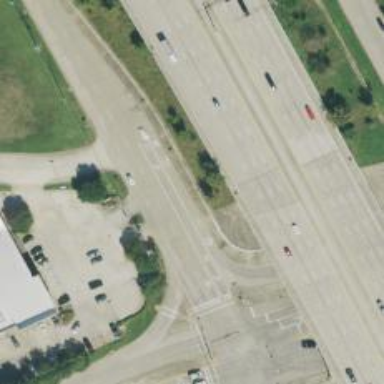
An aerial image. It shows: Secondary road with frontage road alongside.